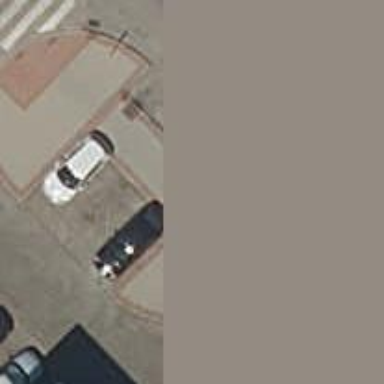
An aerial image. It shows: Paved sidewalk.